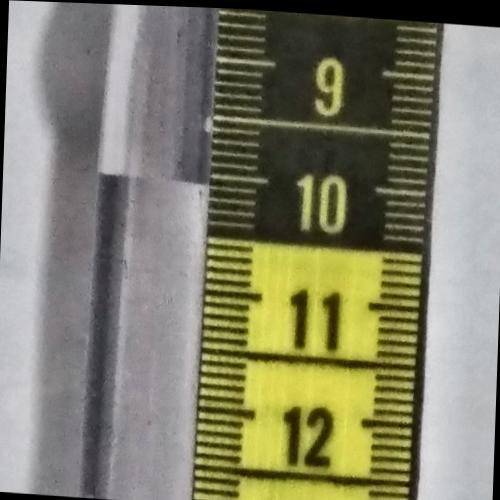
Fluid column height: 10.1 cm